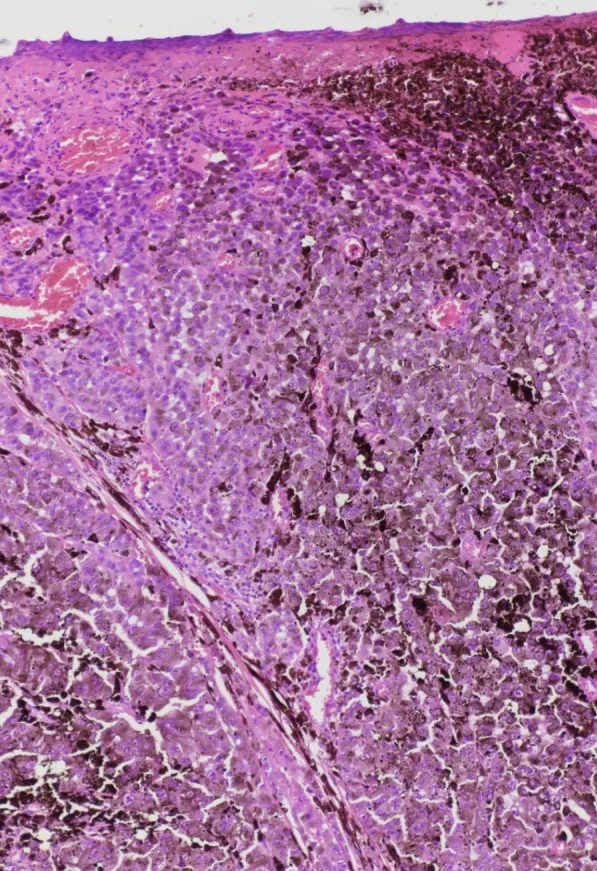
Histology of the excised melanoma (haematoxylin and eosin stain, higher magnification): Typical asymmetrical and poorly circumscribed lesions with architectural disturbance and marked cytological atypia, nests of melanocytes with variable size, increased number of cell apoptosis.
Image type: pathology (h&e)